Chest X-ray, AP view. Patient: 29 years old, sex F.
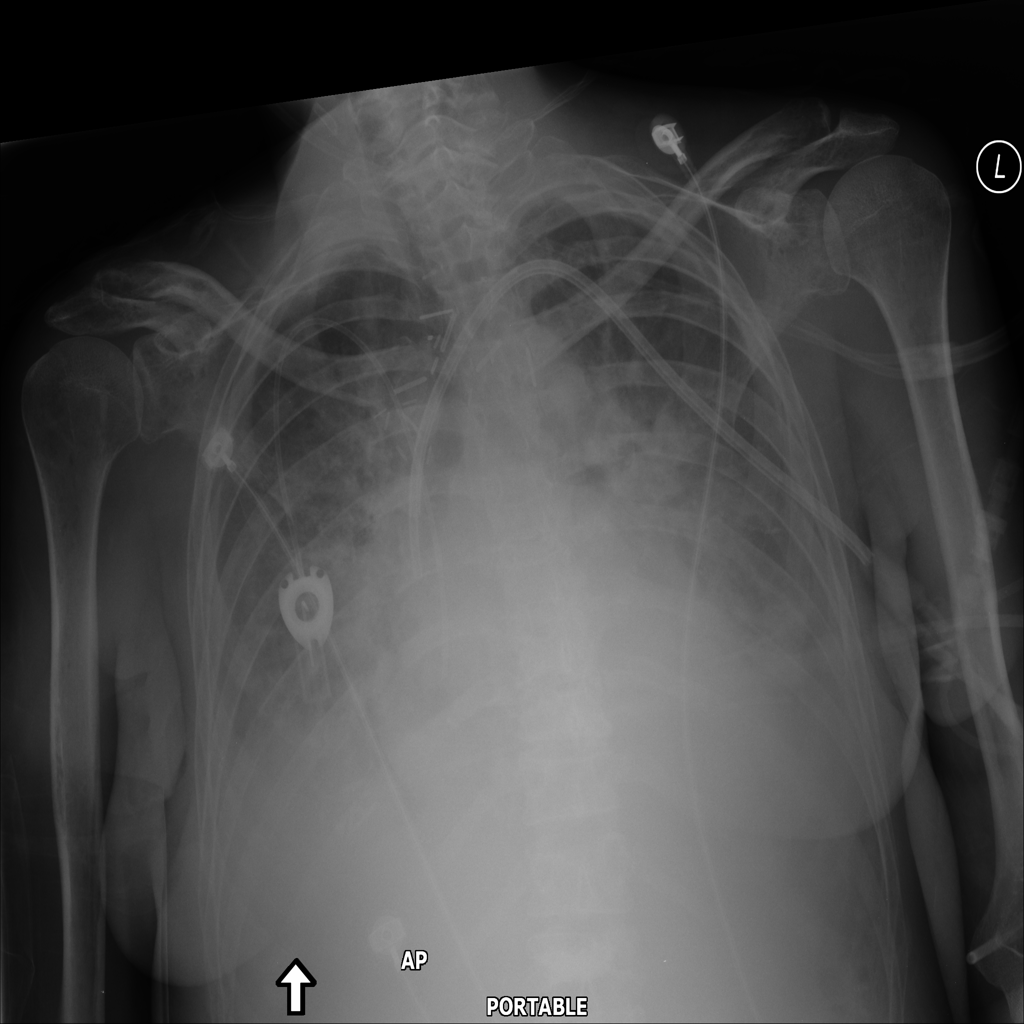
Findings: No Finding